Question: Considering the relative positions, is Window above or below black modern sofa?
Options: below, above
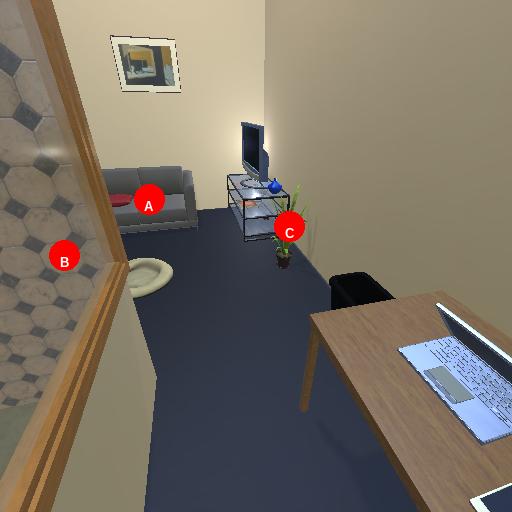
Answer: below